Milling tool wear sample.
Tool blade image: 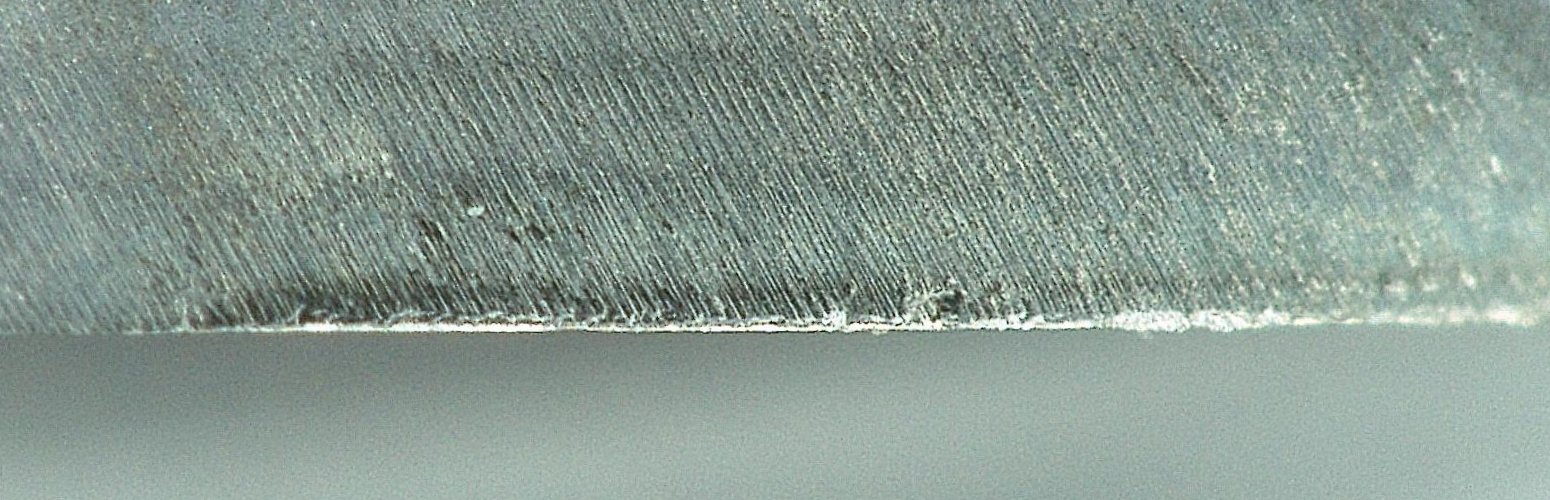
Chip image: 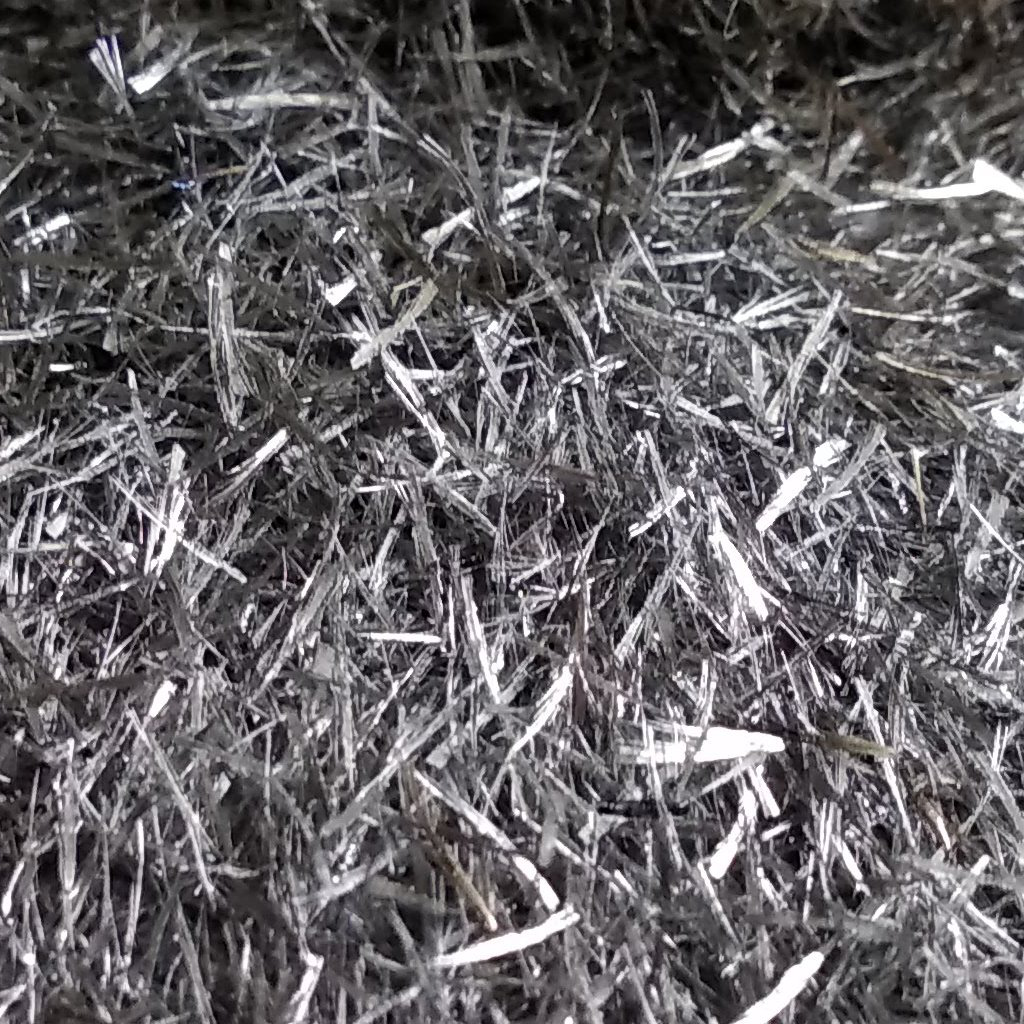
Workpiece image: 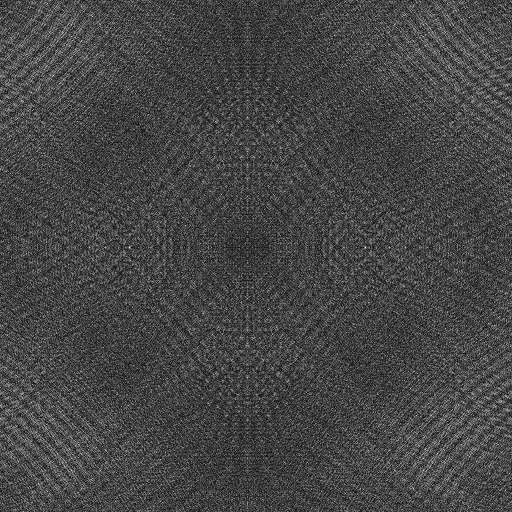
Tool wear state: sharp
Gaps: 0
Flank wear: 56.29
Overhang: 10.67
Force-signal Mel-spectrograms (X, Y, Z axes): 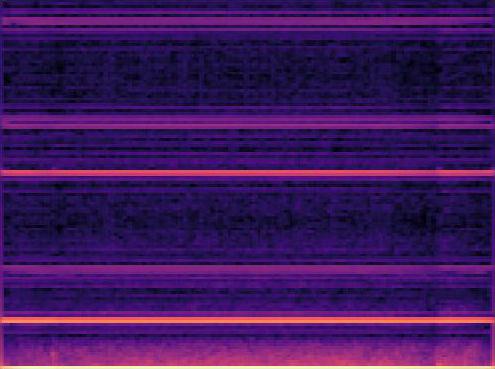 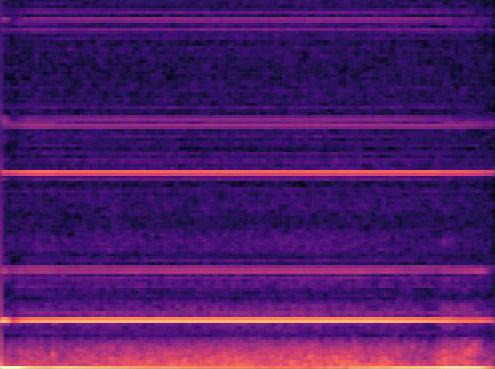 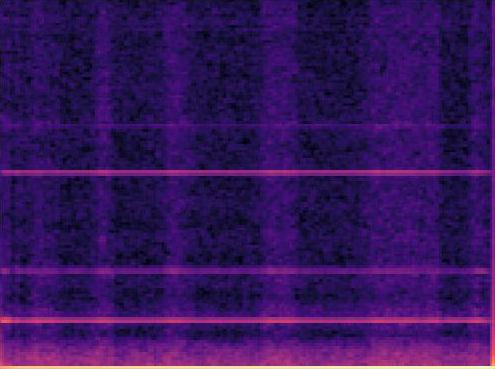
Force-signal scalograms (X, Y, Z axes): 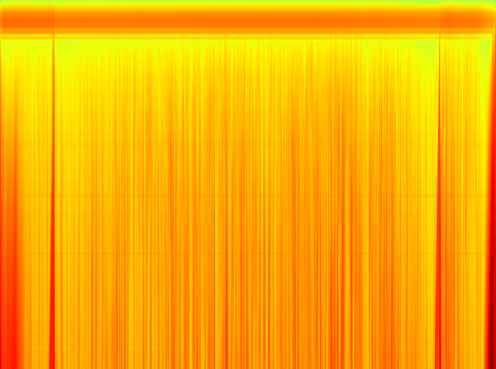 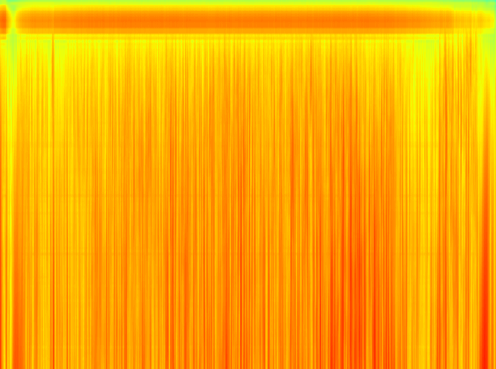 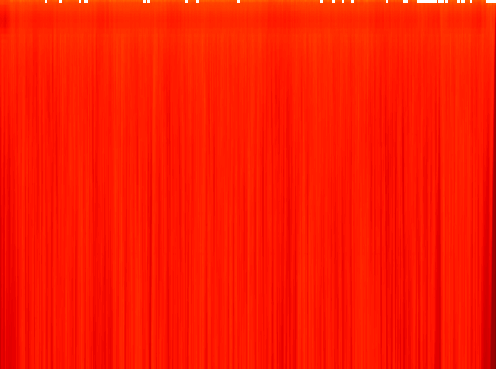
Force phase: initial_break_in_wear